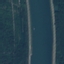
Land use / land cover class: River